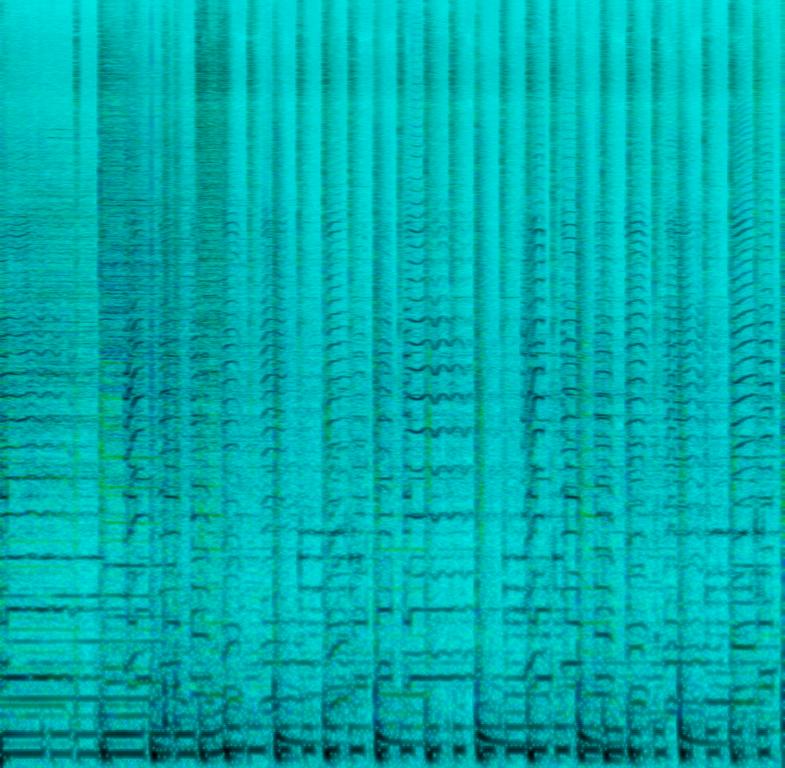
This music is instrumental. The tempo is fast with trumpet harmony, keyboard accompaniment, infectious drumming, syncopated, funky bass lines, lively piano and electric and acoustic guitar riffs. The music is upbeat, groovy, complex harmony, ambient, soulful and funky. This song is Funk Soul;